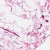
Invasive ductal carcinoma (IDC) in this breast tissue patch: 0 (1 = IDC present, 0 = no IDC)